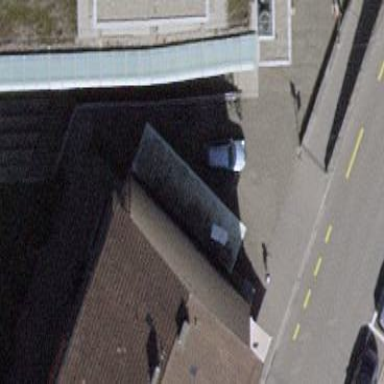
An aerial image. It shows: Bicycle parking area located on the roof of building.